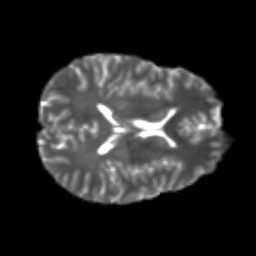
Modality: T2w
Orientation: axial
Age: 26
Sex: male
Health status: healthy
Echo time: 0.074 s